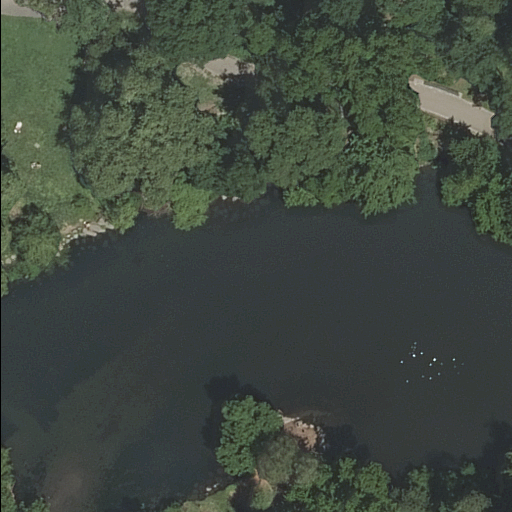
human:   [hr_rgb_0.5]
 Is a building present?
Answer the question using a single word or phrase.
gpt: no

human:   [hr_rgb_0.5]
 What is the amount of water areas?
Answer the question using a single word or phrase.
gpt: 1

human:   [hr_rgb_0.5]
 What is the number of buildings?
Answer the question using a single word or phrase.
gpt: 0

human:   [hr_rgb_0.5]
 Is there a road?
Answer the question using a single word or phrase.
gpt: yes

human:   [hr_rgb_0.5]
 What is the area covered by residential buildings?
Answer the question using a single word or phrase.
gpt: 0m2

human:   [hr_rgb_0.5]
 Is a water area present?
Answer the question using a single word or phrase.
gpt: yes

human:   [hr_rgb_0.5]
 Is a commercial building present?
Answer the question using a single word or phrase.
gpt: no

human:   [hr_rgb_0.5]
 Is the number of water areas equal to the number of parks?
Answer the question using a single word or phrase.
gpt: yes

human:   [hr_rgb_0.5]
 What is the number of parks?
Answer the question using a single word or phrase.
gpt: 1

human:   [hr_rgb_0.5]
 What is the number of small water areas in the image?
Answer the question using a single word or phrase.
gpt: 0

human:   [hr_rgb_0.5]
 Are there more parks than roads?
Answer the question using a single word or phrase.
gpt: no

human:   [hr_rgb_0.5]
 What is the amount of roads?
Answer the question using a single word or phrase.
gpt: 1

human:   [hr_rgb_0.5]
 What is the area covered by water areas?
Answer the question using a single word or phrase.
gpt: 6152m2

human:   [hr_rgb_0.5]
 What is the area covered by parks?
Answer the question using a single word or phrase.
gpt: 10633m2

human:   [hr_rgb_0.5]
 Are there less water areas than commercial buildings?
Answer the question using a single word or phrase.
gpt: no

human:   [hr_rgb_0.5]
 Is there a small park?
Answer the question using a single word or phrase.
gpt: no

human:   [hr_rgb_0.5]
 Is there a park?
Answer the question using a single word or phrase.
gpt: yes

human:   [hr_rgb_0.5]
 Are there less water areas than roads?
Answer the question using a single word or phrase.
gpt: no

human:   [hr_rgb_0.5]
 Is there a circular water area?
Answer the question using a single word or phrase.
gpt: no

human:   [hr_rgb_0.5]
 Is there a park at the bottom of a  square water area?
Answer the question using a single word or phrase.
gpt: no

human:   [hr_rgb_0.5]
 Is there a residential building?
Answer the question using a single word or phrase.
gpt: no

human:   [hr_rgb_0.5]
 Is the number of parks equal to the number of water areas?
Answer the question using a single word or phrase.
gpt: yes

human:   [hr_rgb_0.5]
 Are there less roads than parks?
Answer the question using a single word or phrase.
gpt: no

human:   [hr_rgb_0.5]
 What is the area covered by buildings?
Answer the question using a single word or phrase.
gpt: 0m2

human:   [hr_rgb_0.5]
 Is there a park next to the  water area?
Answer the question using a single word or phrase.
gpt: yes

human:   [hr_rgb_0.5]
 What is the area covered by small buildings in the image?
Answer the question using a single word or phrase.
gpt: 0m2

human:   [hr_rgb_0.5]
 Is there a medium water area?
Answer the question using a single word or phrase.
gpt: no

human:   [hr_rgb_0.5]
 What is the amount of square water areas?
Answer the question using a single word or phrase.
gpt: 0

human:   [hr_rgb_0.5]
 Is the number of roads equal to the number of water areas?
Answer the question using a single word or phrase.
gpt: yes

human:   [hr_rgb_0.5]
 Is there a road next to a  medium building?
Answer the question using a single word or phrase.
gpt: no

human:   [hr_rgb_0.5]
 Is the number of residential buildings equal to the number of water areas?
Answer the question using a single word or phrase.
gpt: no

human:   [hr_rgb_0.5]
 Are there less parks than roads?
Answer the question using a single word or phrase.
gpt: no

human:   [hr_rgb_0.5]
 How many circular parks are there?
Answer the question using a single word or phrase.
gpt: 0

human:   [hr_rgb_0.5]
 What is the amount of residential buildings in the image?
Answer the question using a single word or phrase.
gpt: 0

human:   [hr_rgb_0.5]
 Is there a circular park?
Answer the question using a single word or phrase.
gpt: no

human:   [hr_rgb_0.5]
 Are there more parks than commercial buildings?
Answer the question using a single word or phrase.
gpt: yes

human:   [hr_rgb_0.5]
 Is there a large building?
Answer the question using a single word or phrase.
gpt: no

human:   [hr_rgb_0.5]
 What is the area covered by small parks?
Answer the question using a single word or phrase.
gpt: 0m2

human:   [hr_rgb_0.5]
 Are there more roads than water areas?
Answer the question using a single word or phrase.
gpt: no

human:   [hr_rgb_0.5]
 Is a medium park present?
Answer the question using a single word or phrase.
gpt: no

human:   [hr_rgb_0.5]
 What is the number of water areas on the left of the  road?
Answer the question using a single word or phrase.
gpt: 0

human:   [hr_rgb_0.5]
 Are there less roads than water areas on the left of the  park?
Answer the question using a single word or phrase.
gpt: no

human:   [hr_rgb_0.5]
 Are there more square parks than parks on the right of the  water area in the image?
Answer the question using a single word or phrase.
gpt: no

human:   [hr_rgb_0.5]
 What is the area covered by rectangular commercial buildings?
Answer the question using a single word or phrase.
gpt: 0m2

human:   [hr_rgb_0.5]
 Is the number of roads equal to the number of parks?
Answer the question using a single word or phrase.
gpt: yes

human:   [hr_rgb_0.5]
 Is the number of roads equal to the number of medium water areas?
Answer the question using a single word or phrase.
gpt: no

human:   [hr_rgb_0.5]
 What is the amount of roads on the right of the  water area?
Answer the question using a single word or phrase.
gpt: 0

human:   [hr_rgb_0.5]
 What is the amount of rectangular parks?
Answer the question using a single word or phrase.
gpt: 1

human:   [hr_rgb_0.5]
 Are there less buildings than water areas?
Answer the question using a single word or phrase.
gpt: yes

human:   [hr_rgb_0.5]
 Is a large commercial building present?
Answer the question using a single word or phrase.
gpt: no

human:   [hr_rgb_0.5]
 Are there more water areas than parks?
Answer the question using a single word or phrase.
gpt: no

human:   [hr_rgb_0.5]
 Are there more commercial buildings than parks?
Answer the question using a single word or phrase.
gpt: no

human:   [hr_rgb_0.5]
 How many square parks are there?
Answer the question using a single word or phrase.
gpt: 0

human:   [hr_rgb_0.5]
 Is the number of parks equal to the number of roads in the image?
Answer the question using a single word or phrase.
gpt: yes

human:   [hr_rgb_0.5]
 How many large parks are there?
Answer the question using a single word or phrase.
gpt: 1

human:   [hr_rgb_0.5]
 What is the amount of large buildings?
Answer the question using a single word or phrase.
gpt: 0

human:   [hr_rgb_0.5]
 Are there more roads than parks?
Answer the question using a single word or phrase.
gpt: no

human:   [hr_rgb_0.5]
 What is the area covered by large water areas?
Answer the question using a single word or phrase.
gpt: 6152m2

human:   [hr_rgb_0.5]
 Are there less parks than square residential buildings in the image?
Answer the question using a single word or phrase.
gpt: no

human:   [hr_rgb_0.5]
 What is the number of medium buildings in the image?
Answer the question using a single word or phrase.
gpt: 0

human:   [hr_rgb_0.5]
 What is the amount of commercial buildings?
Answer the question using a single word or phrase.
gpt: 0

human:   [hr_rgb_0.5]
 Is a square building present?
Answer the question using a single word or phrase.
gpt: no

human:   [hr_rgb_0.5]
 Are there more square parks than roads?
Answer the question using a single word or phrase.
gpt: no

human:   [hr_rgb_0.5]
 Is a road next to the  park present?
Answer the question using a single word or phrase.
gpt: yes